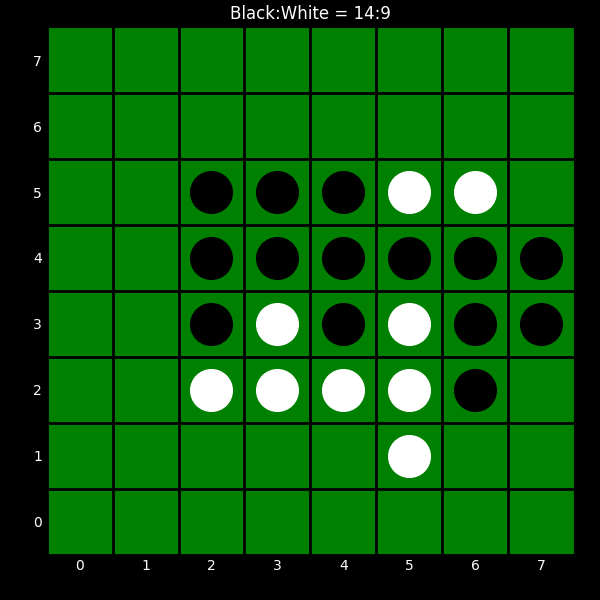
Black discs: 14
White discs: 9